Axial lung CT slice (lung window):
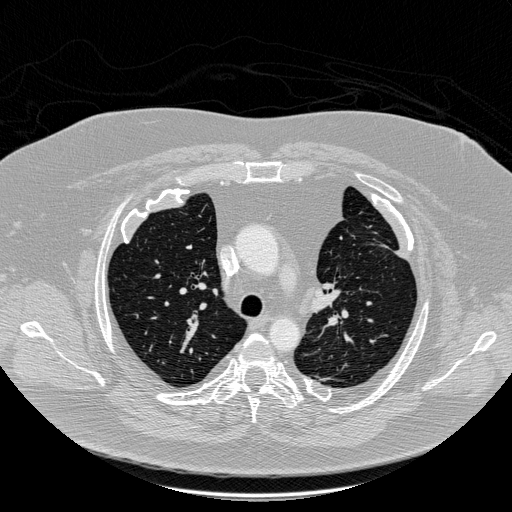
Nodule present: no